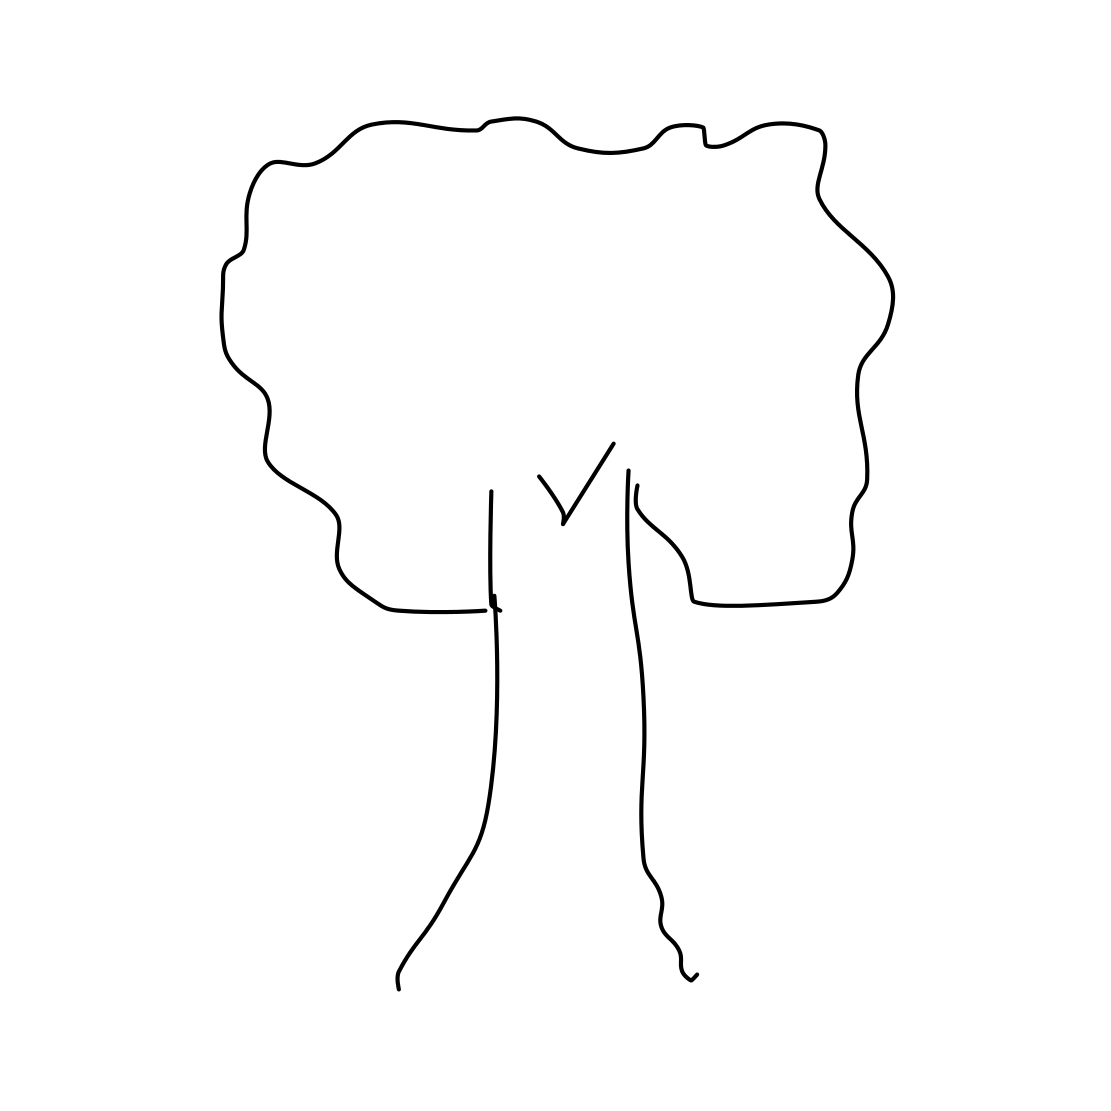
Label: tree